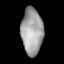
Tissue: skin
Cell type: Epithelial cells
Senescence score: 0.7404
Nuclear area (px): 989
Mean DAPI intensity: 160.494